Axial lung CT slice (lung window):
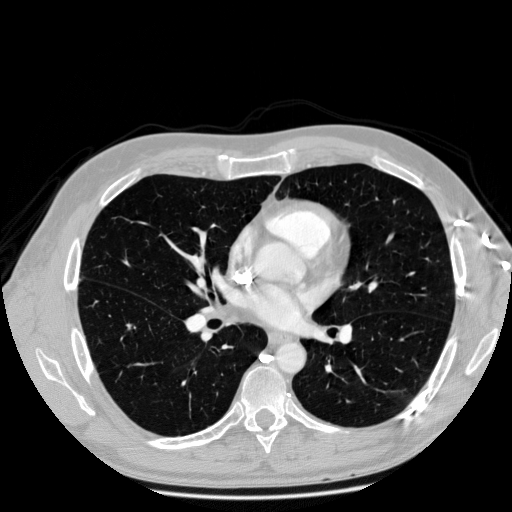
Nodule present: no